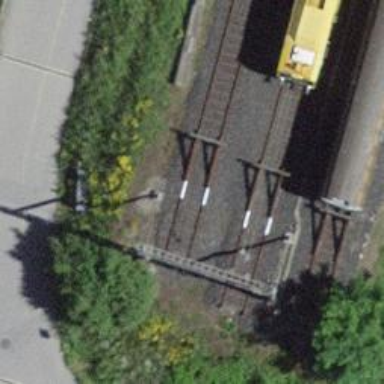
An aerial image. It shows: Railway buffer stop.